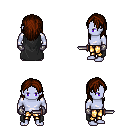
a pixel art fantasy rpg character, male body template, dark elf, purple skin, black cape, gold greaves, brown long hairstyle, metal gloves, dagger, four views (front, back, left, right), 2x2 character sprite sheet, small pixel art, hard edges, no anti-aliasing